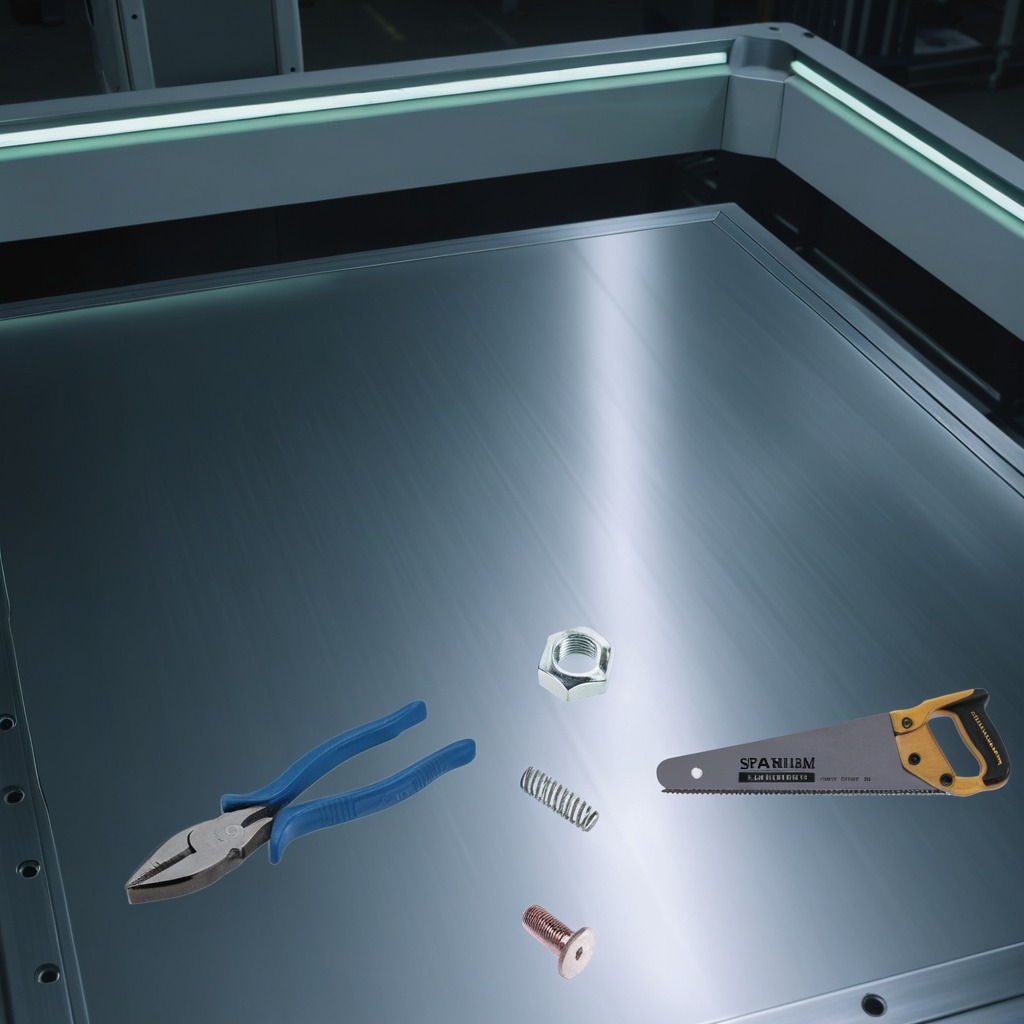
A metal machine screw, pliers, coiled metal spring, a metal saw, and a metal nut are lying on the metal table.